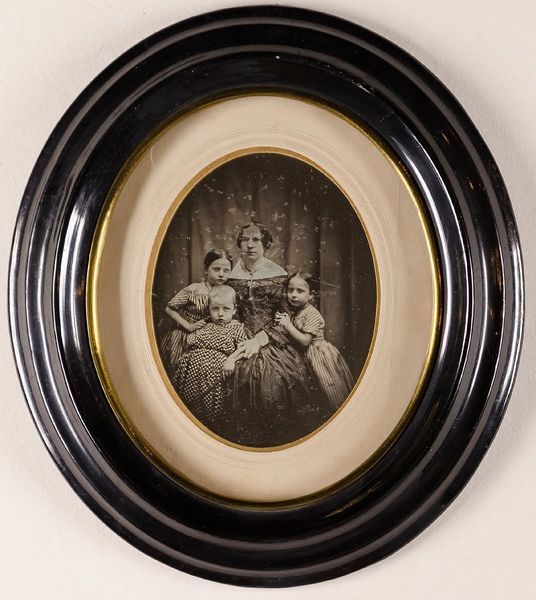
Titel: Frau van Dycke, geb. Schultz mit ihren drei Kindern
Künstler: Carl Ferdinand Stelzner
Standort: Hamburg
Institution: Museum für Kunst und Gewerbe Hamburg
Schlagwörter: frau, gruppenportrait, figur, kind, mutter, kinder, foto, fotografie, photographie, photo, gerahmt, kinderbild, lichtbild, daguerreotypie, kinderdarstellung, bildwerke, angewandte und bildende kunst, hessische systematik, porträtfotografie, porträtphotographie, gruppenporträt